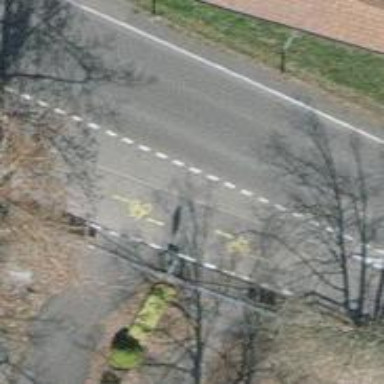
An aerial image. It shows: Cycleway.